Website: home-depot
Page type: payment
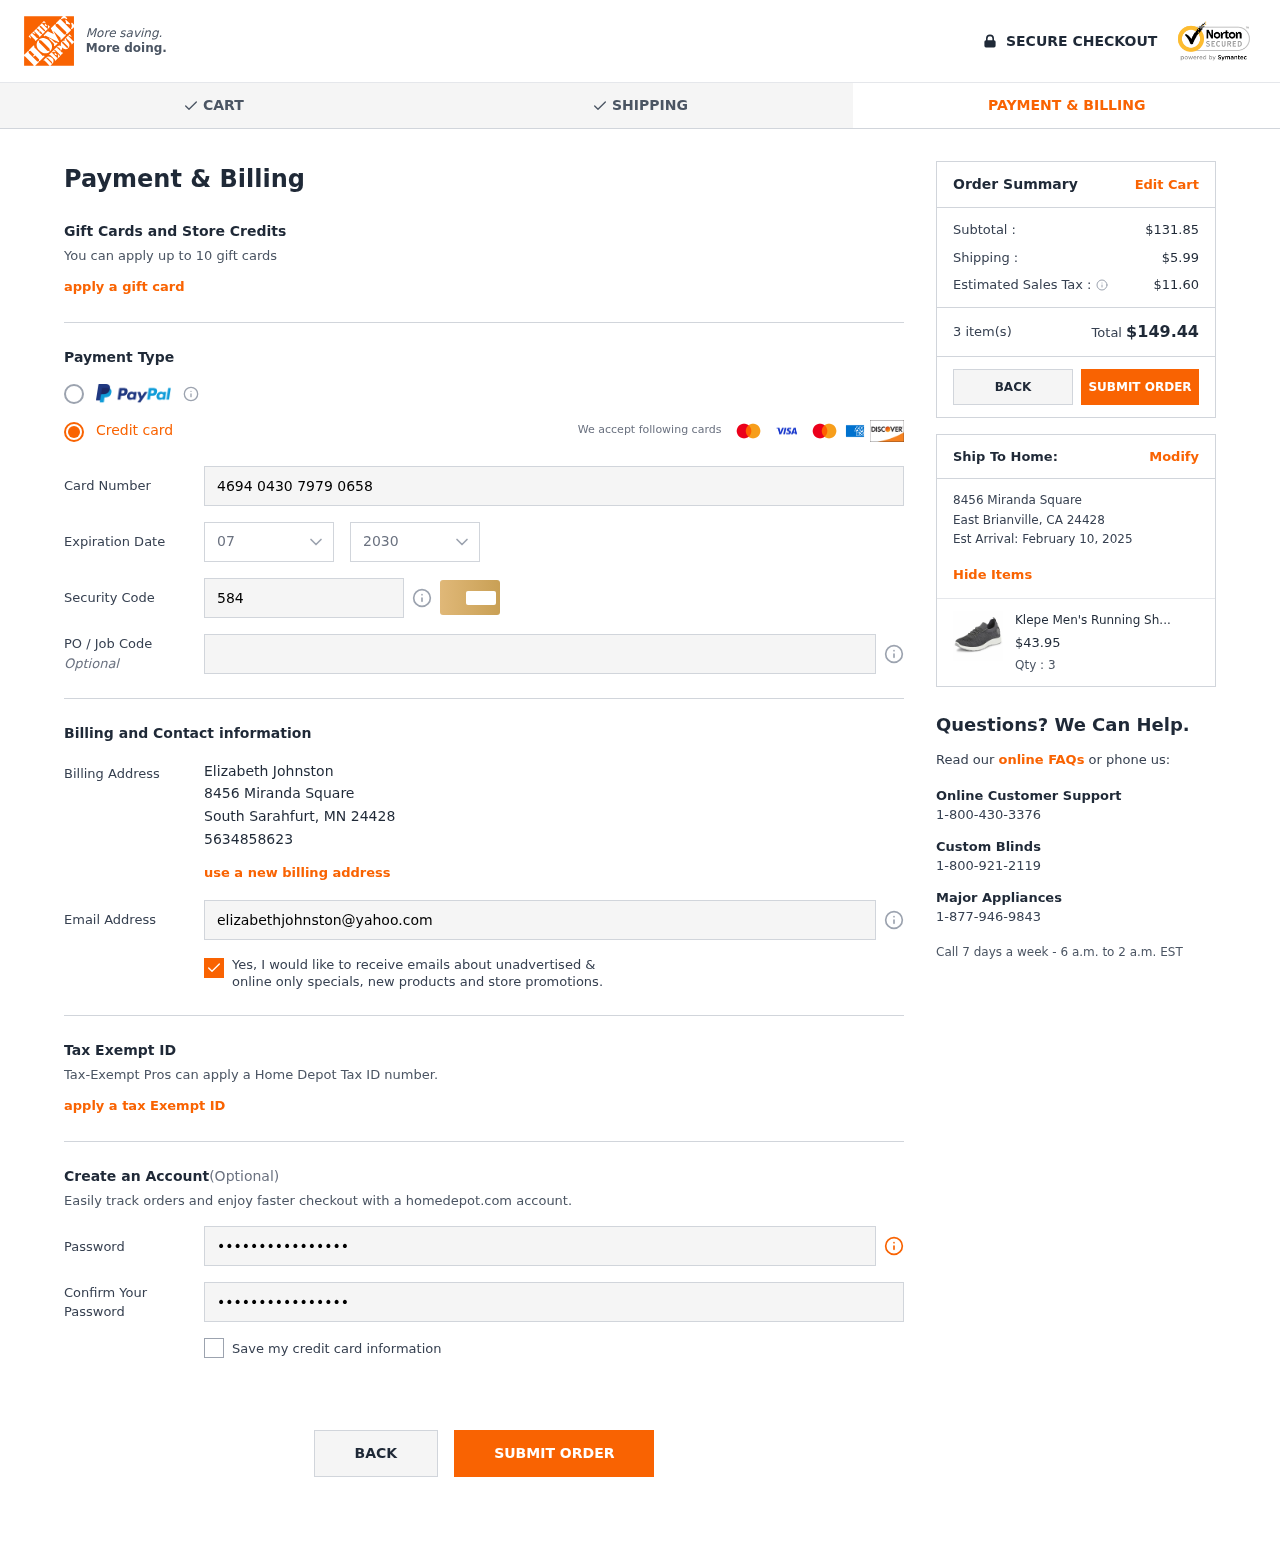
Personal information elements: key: PII_CARD_CVV
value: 584
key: PII_CARD_EXPIRY_MONTH
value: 07
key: PII_CARD_EXPIRY_YEAR
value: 30
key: PII_CARD_NUMBER
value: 4694 0430 7979 0658
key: PII_CITY
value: South Sarahfurt
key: PII_CITY2
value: East Brianville
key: PII_EMAIL
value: elizabethjohnston@yahoo.com
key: PII_FULLNAME
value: Elizabeth Johnston
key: PII_PHONE
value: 5634858623
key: PII_POSTCODE
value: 24428
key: PII_POSTCODE2
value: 24428
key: PII_STATE_ABBR
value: MN
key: PII_STATE_ABBR2
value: CA
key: PII_STREET
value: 8456 Miranda Square
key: PII_STREET2
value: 8456 Miranda Square
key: PII_POSTCODE_FULL
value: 24428
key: PII_POSTCODE_NUMERIC
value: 24428
Product elements: key: PRODUCT1_NAME
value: Klepe Men's Running Shoes
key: PRODUCT1_PRICE
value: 43.95
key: PRODUCT1_QUANTITY
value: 3
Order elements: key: ORDER_SUBTOTAL
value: $131.85
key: ORDER_SHIPPING_COST
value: $5.99
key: ORDER_TAX
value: $11.60
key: ORDER_NUM_ITEMS
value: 3 item(s)
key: ORDER_TOTAL
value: $149.44
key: ORDER_DELIVERY_DATE
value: February 10, 2025